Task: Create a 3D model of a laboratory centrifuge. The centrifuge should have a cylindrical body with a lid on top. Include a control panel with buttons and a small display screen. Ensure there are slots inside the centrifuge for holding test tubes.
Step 595:
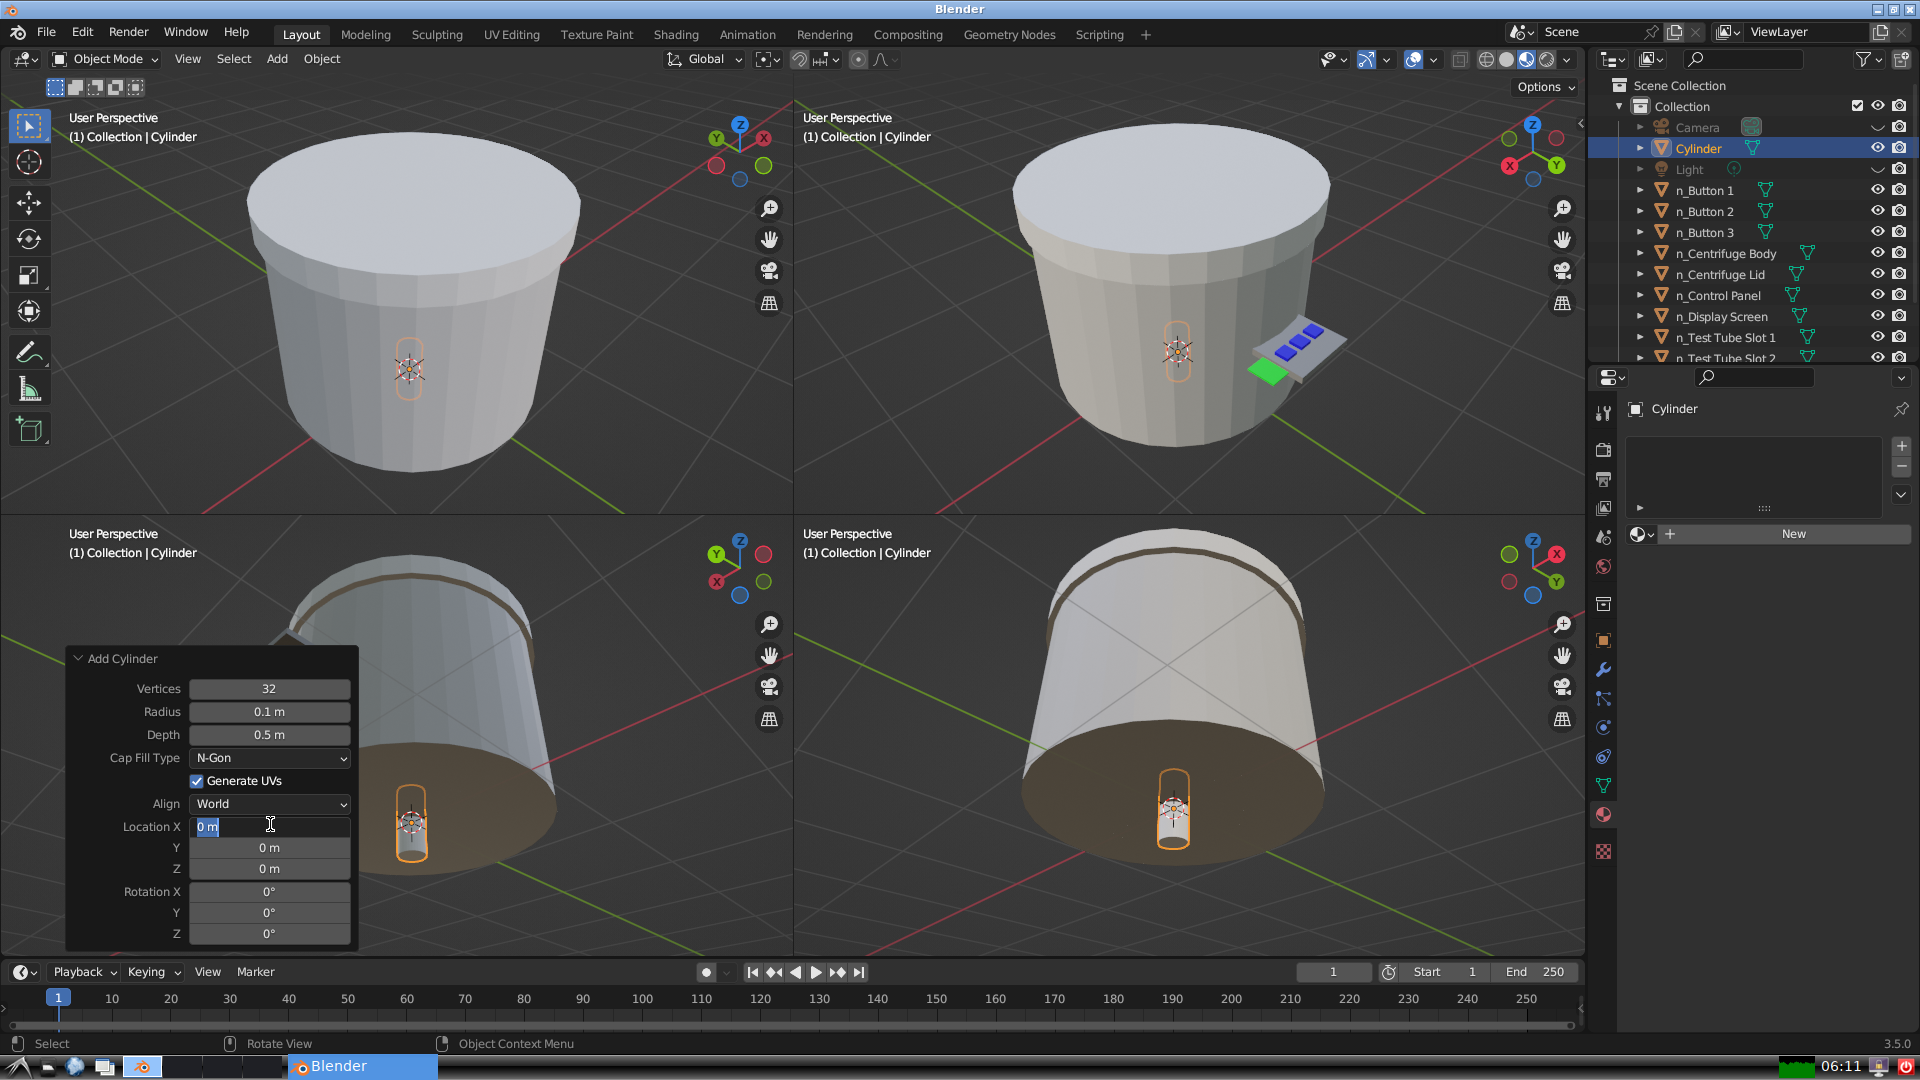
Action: input_text: -0.2500000000000002